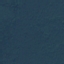
Land use / land cover: Forest